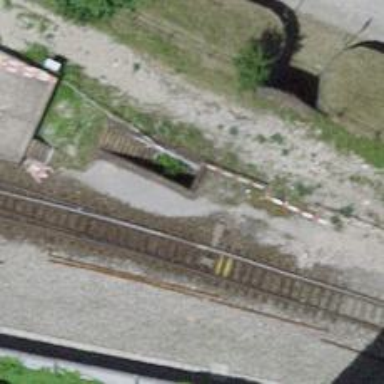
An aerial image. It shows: Retaining wall.